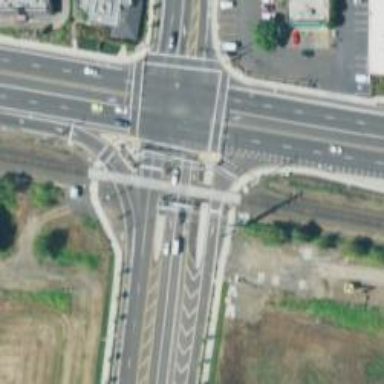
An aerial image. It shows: Footway located on traffic island.